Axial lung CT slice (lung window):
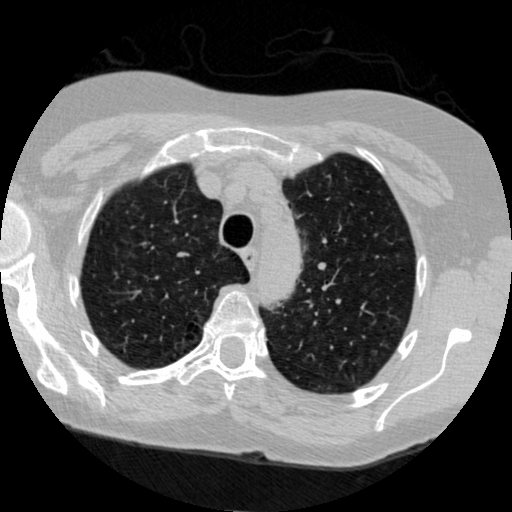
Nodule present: no